Question: Below you can see my simplified DB model:

Due to an error there are only null-values in the column where the entries belong to a certain . Therefore I want to update all Jobs associated with this Plan, setting to of the , who owns this Plan.
I tried this SQL query:
'''
update dbo.Job set location =
(select name from dbo.Location as loc where
loc.objectid = objectid and loc.user_id in
(select userid from dbo.[Plan] as p where p.planid = 20))
where planid = 20
'''
However, the result is always: . The subqueries itself work correctly.
How can I achieve that all Jobs with a certain planid are affected?
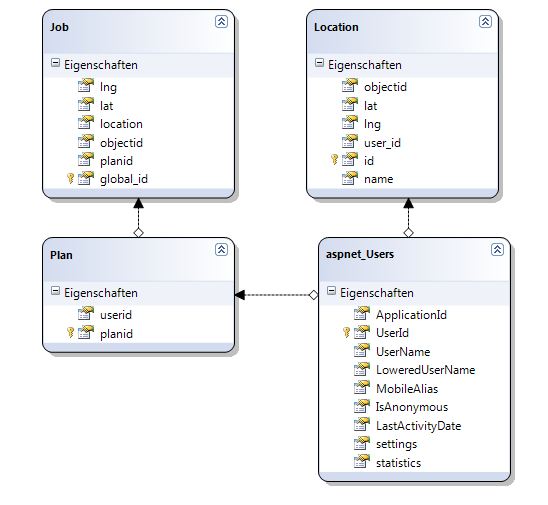
Answer: I think you mistake may be that you have no alias for 'objectid' column in subquery 'loc.objectid = objectid', so when you running subquery by itself, it just works like 'loc.objectid = loc.objectid' and when you running it in the update, it works like 'loc.objectid = dbo.Job.objectid'
In your schema it's possible to have multiple locations for users, but supposing you have only one location per user and object, you can try this query:
'''
update dbo.Job set
location = L.Name
from dbo.Job as J
inner join dbo.[Plan] as P on P.planid = J.planid
inner join dbo.Location as L on L.user_id = P.userid and L.objectid = J.objectid
'''